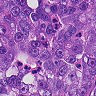
Metastatic tissue present: yes